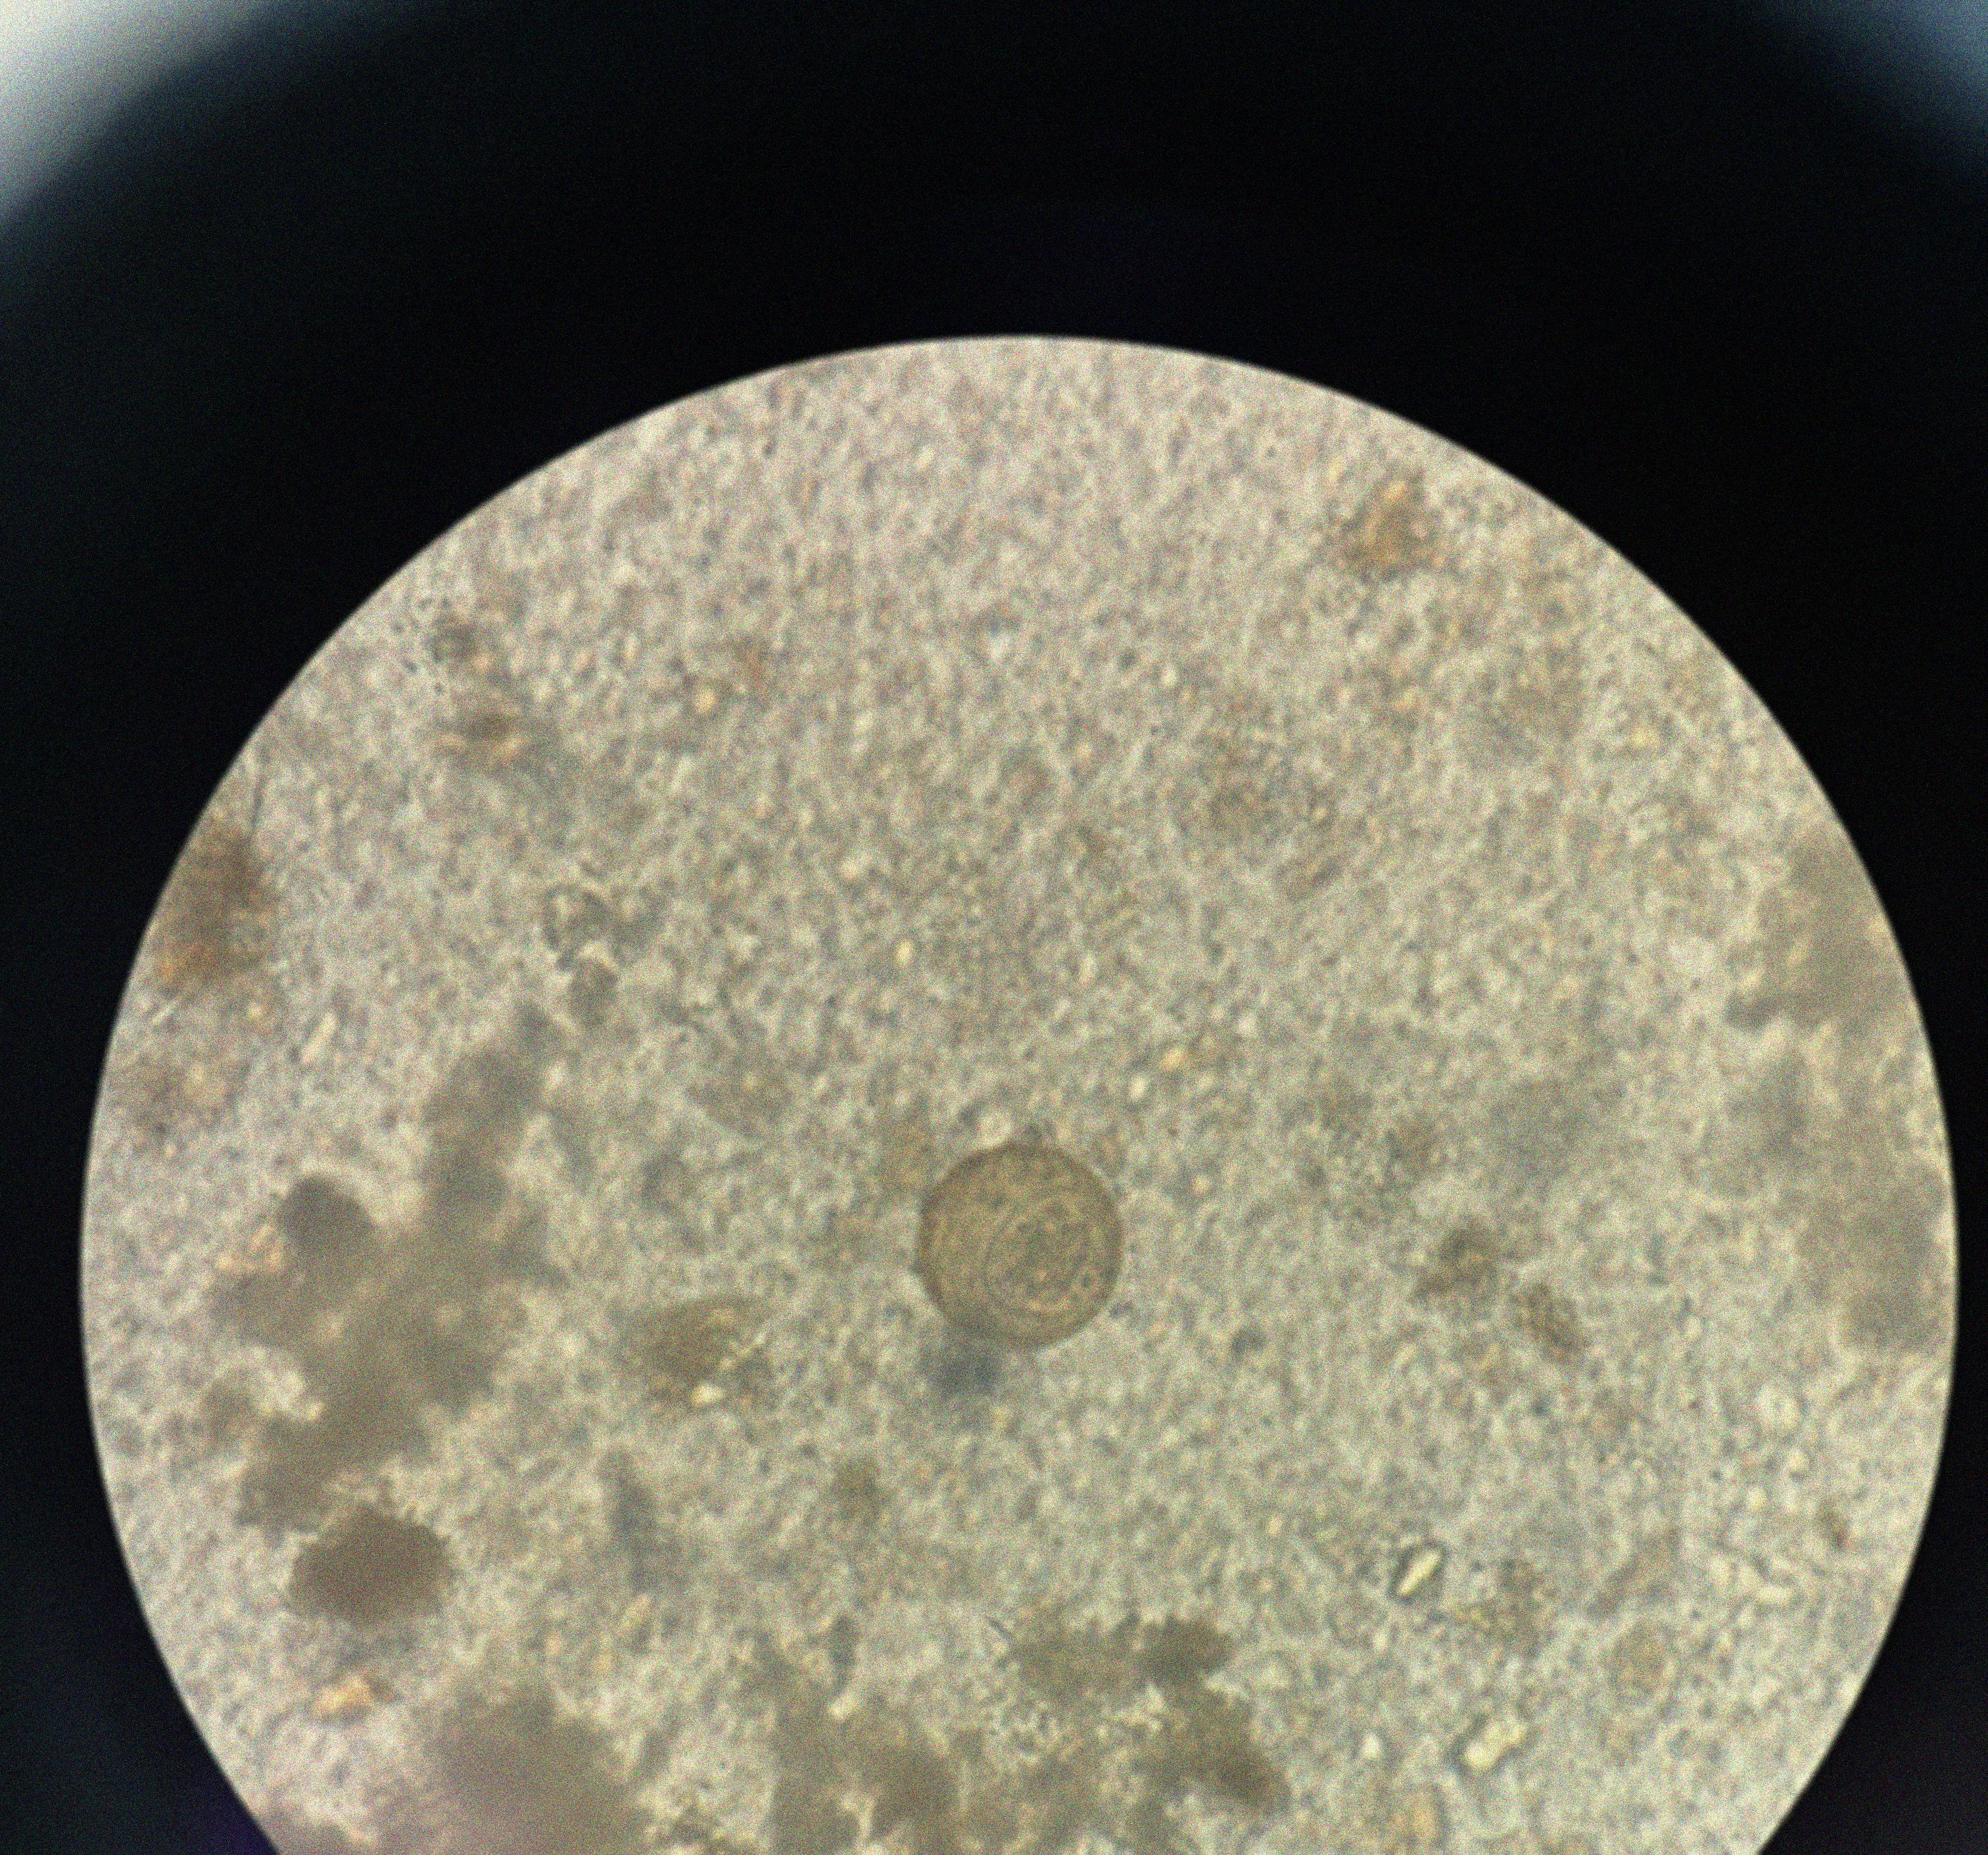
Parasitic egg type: Hymenolepis diminuta